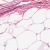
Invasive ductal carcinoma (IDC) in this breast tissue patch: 0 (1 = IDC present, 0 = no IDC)